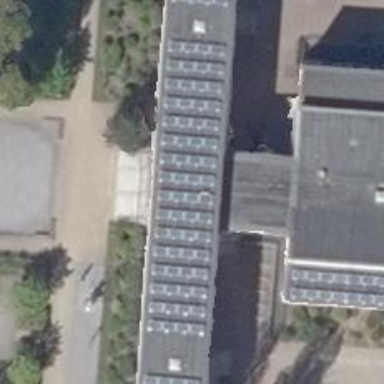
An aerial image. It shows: Solar photovoltaic panel generator placed on roof.